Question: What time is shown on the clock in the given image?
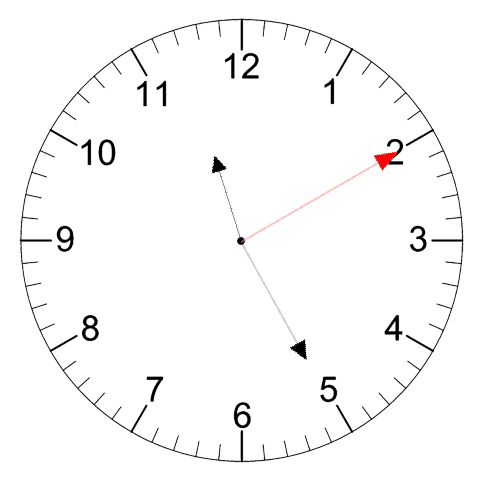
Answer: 11:25:10